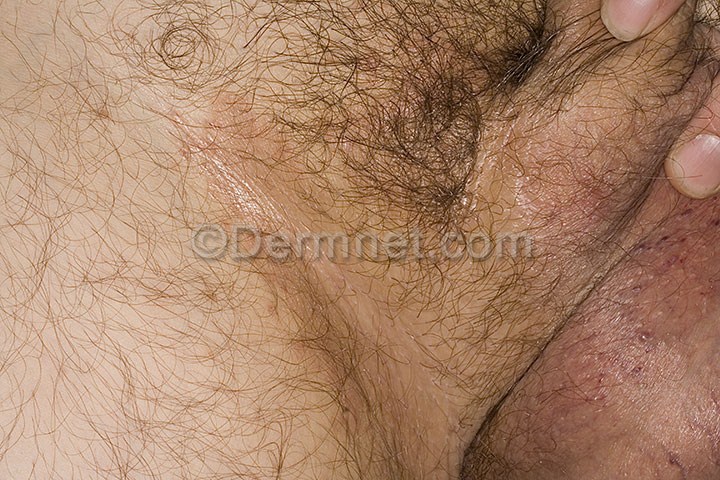
Disease: Tinea Ringworm Candidiasis and other Fungal Infections